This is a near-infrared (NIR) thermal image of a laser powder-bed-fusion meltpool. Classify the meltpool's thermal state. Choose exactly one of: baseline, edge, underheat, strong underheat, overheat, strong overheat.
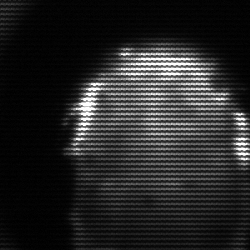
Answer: baseline